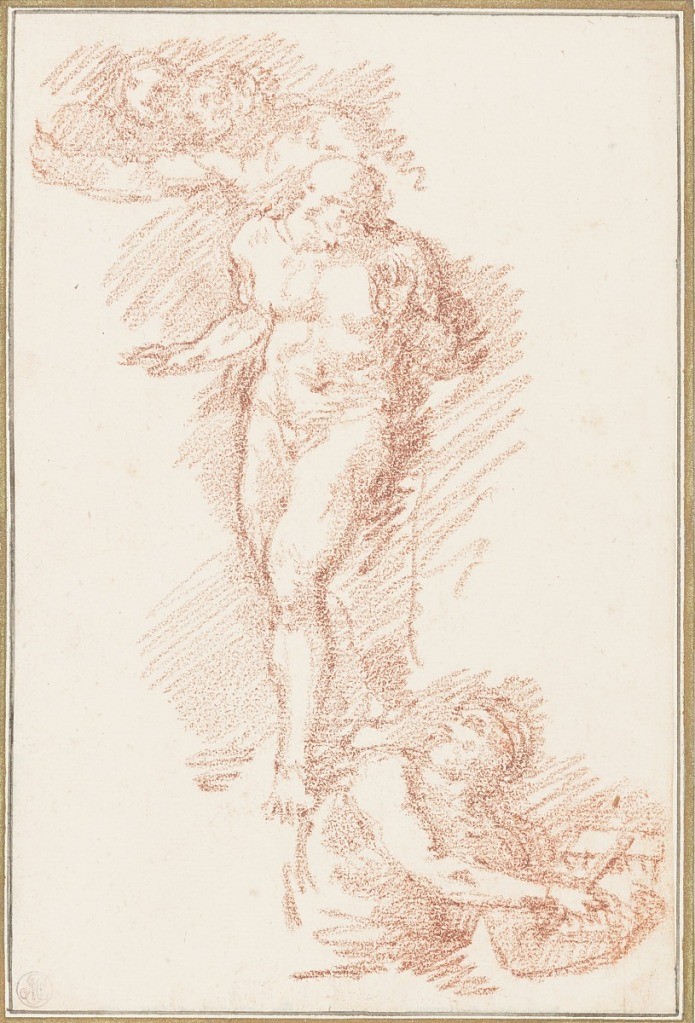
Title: Figures from Last Judgment
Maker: Jean-Robert Ango, French, active in Rome 1759 –1770, d. 1773
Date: ca. 1759–70
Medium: Red chalk on paper
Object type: Drawing
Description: Group of figures from the right side of The Last Judgment by Michelangelo.